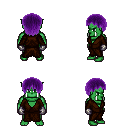
a pixel art fantasy rpg character, male body template, orc, green skin, brown robe, white pants, purple plain hairstyle, metal gloves, four views (front, back, left, right), 2x2 character sprite sheet, small pixel art, hard edges, no anti-aliasing